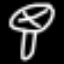
Label: mushroom